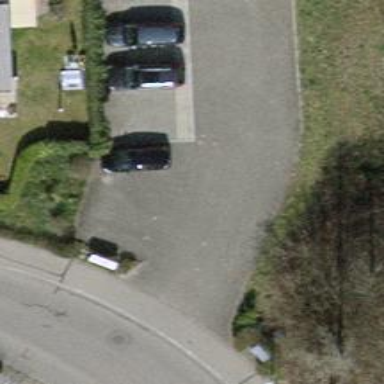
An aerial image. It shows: Driveway made of paving stones.